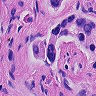
Metastatic tissue present: yes